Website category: phone
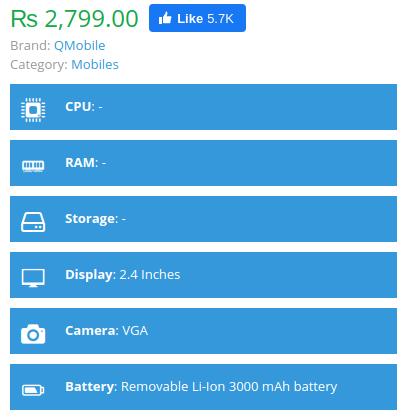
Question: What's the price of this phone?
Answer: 2,799.00

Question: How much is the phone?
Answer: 2,799.00

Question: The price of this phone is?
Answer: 2,799.00

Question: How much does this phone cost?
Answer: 2,799.00

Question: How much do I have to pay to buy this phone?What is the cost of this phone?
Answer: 2,799.00

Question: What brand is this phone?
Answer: QMobile

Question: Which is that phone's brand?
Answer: QMobile

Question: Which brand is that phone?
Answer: QMobile

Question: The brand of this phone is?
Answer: QMobile

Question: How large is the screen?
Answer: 2.4 Inches

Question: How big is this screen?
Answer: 2.4 Inches

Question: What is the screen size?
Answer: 2.4 Inches

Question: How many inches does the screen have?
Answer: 2.4 Inches

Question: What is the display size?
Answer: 2.4 Inches

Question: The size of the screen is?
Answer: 2.4 Inches

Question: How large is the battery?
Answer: Removable Li-Ion 3000 mAh battery

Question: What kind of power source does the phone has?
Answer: Removable Li-Ion 3000 mAh battery

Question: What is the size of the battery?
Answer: Removable Li-Ion 3000 mAh battery

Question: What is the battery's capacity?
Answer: Removable Li-Ion 3000 mAh battery

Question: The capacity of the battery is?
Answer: Removable Li-Ion 3000 mAh battery